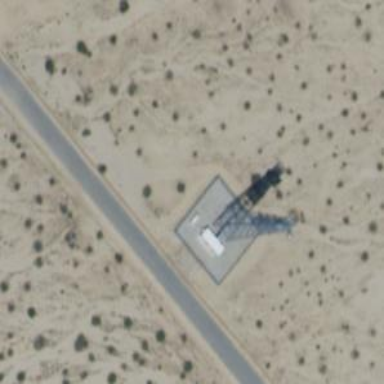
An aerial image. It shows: Mast structure.